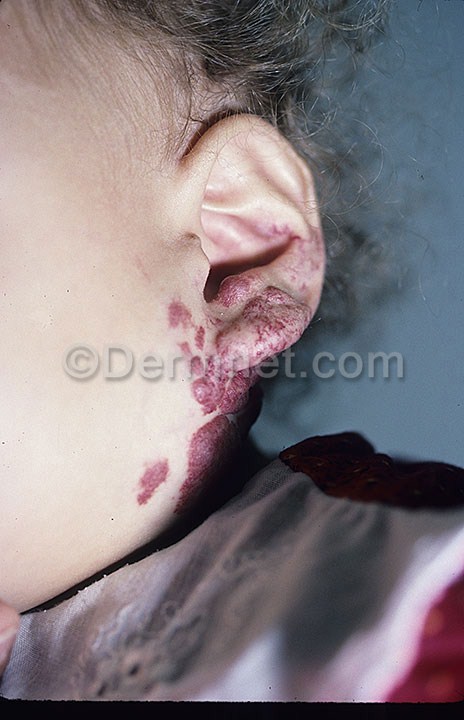
Disease: Vascular Tumors